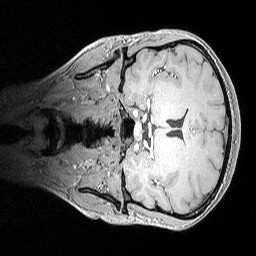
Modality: MP2RAGE
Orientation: coronal
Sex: female
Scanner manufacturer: siemens
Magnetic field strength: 3 T
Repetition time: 5 s
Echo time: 0.00292 s